Question: I am trying to integrate ReactJS on my Symfony 5 project but just after importing it, it seems to break the code.
I have followed the mentioned steps on <URL>:
1. Install Webpack Encore on the Symfony project.
2. Install dev dependencies react and react-dom.
3. Create a file like app_react.js in assets/js/ and then add it as a new entry to webpack.config.js with .addEntry('app_react', './assets/js/app_react.js').
4. Reference app_react.js in base.html.twig with <script src="{{ asset('build/app_react.js') }}"></script>
5. Enable React presets on Webpack Config: .enableReactPreset()
6. Create an HTML element into (i.e.) templates/user/base.html.twig: <div id="app-react"></div>
7. Compile assets with yarn encore dev --watch (everything compiles).
8. Import React in app_react.js
After this point, if I only debug a simple 'console.log('Hello world')' is printed, but If I import 'React' no code is executed after. I already tried the usual way to print some code with React:
'''
import React from 'react';
import ReactDOM from 'react-dom';
console.log('This is not being printed');
const SomeText = () => (
<h2>Some Text</h2>
);
ReactDOM.render(<SomeText />, document.getElementById('react-app'));
'''
This is what the browser source shows 'app_react.js' file:

And just in case, this is my 'webpack.config.js' file:
'''
var Encore = require('@symfony/webpack-encore');
if (!Encore.isRuntimeEnvironmentConfigured()) {
Encore.configureRuntimeEnvironment(process.env.NODE_ENV || 'dev');
}
Encore
.setOutputPath('public/build/')
.setPublicPath('/build')
.copyFiles({
from: './assets/image'
})
.addEntry('app', './assets/js/app.js')
.addEntry('app_react', './assets/js/app_react.js') // Step 3
.autoProvidejQuery()
.splitEntryChunks()
.enableSingleRuntimeChunk()
.cleanupOutputBeforeBuild()
.enableBuildNotifications()
.enableSourceMaps(!Encore.isProduction())
.enableVersioning(Encore.isProduction())
.configureBabelPresetEnv((config) => {
config.useBuiltIns = 'usage';
config.corejs = 3;
})
.enableSassLoader()
.enableReactPreset() // Step 5
;
module.exports = Encore.getWebpackConfig();
'''
So, what am I doing wrong here?
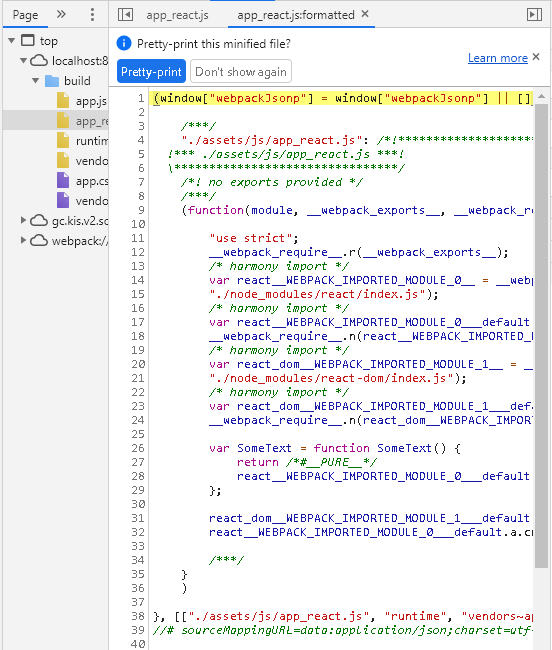
Answer: I think your issue might be in step 4. Instead of using
'''
<script src="{{ asset('build/app_react.js') }}"></script>
'''
should probably be:
'''
{{ encore_entry_script_tags('app_react') }}
'''
Webpack encore will look up the 'manifest.json' to figure out which file(s) to include. Likely there is more than just the 'app_react.js' file.